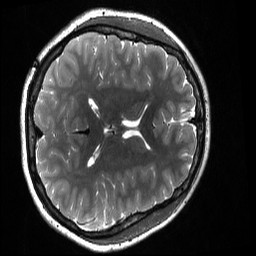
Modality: T2w
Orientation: axial
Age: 23
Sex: female